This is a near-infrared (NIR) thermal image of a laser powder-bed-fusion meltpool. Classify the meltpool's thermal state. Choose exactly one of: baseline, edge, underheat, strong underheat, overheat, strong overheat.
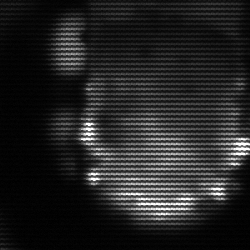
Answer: baseline